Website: apple
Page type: billing-address
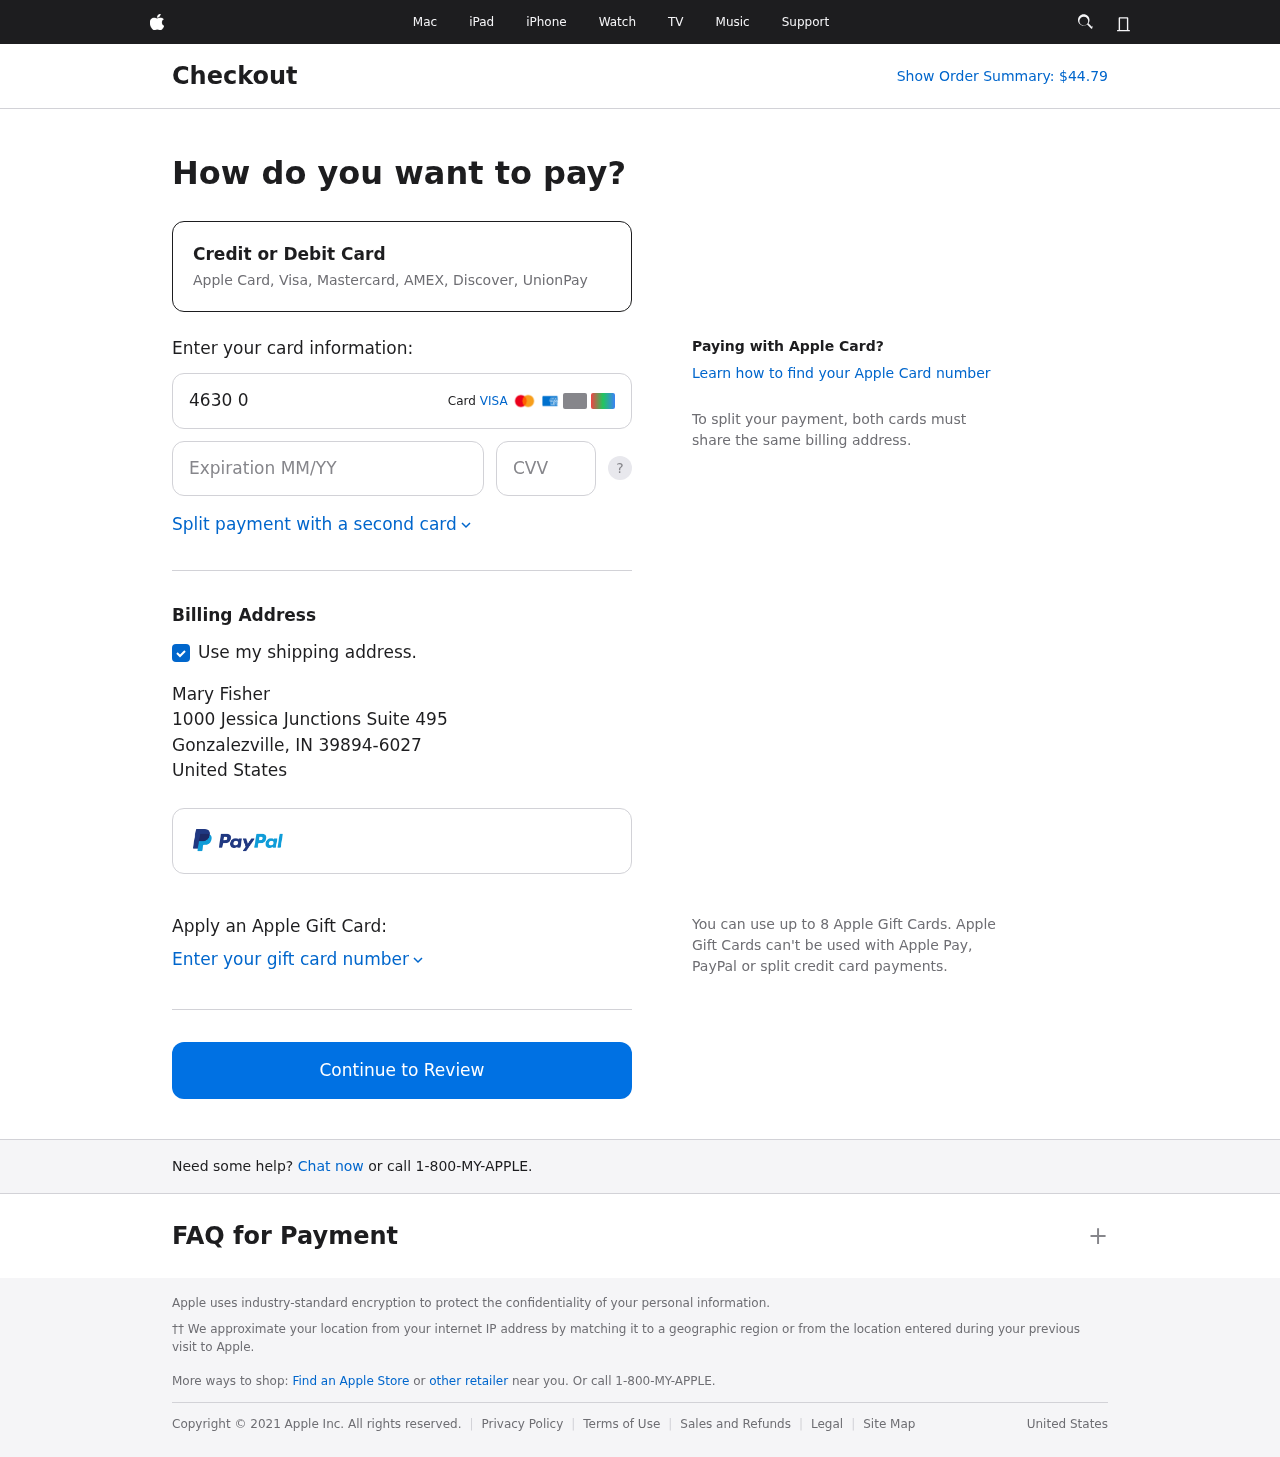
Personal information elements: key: PII_CARD_CVV
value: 638
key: PII_CARD_EXPIRY
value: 12/29
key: PII_CARD_NUMBER
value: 4630 0774 6152 1369
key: PII_CITY
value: Gonzalezville
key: PII_COUNTRY
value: United States
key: PII_FULLNAME
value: Mary Fisher
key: PII_POSTCODE_FULL
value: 39894-6027
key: PII_STATE_ABBR
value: IN
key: PII_STREET
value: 1000 Jessica Junctions Suite 495
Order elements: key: ORDER_TOTAL
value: Show Order Summary: $44.79